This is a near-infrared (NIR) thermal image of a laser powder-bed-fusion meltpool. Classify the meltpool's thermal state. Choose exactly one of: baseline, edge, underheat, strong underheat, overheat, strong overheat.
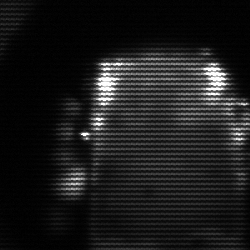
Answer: baseline